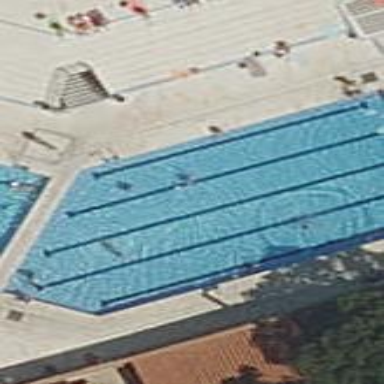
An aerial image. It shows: Swimming pool located in leisure land.